Field crop: maize
Growth stage: 2
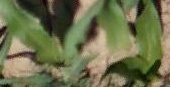
Species: maize